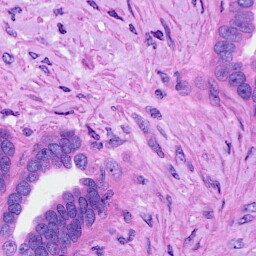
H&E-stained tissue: Ovarian